Question: I'm making a simple javascript game and I'm a beginner and now I'm stuck. I have to create 5 arrays to store src image. Here is my code:
'''
var imagesPart1 = [
"funny-cat1_part1x1.jpg",
"monkey_part1x1.jpg",
"panda_swap_part1x1.jpg"
];
var imagesPart2 = [
"funny-cat1_part2x1.jpg",
"monkey_part2x1.jpg",
"panda_swap_part2x1.jpg"
];
var imagesPart3 = [
"funny-cat1_part3x1.jpg",
"monkey_part3x1.jpg",
"panda_swap_part3x1.jpg"
];
var imagesPart4 = [
"funny-cat1_part4x1.jpg",
"monkey_part4x1.jpg",
"panda_swap_part4x1.jpg"
];
var imagesPart5 = [
"funny-cat1_part5x1.jpg",
"monkey_part5x1.jpg",
"panda_swap_part5x1.jpg"
];
function imageSwitch(id, arr) {
var element = document.getElementById(id);
var counter = Math.floor((Math.random() * 5));
function nextPic() {
counter += 1;
if (counter > arr.length - 1) {
counter = 0;
}
element.src = "./img/" + arr[counter];
}
element.addEventListener('click', nextPic);
counter -= 1;
nextPic();
}
imageSwitch("one", imagesPart1);
imageSwitch("two", imagesPart2);
imageSwitch("three", imagesPart3);
imageSwitch("four", imagesPart4);
imageSwitch("five", imagesPart5);
'''
'''
div {
width: 800px;
height: 100%;
}
img {
width: 100%;
height: 160px;
max-width: 100%;
}
'''
'''
<div>
<div>
<img id="one" src="./img/funny-cat1_part1x1.jpg" alt="">
<img id="two" src="./img/funny-cat1_part2x1.jpg" alt="">
<img id="three" src="./img/funny-cat1_part3x1.jpg" alt="">
<img id="four" src="./img/funny-cat1_part4x1.jpg" alt="">
<img id="five" src="./img/funny-cat1_part5x1.jpg" alt="">
</div>
</div>
'''
Now I want if 5 parts making a complete image it will alert something or give a box shadow like this but I can't figure out how to get the ideal to do this.

and here is a working <URL>.
Thanks in advance!
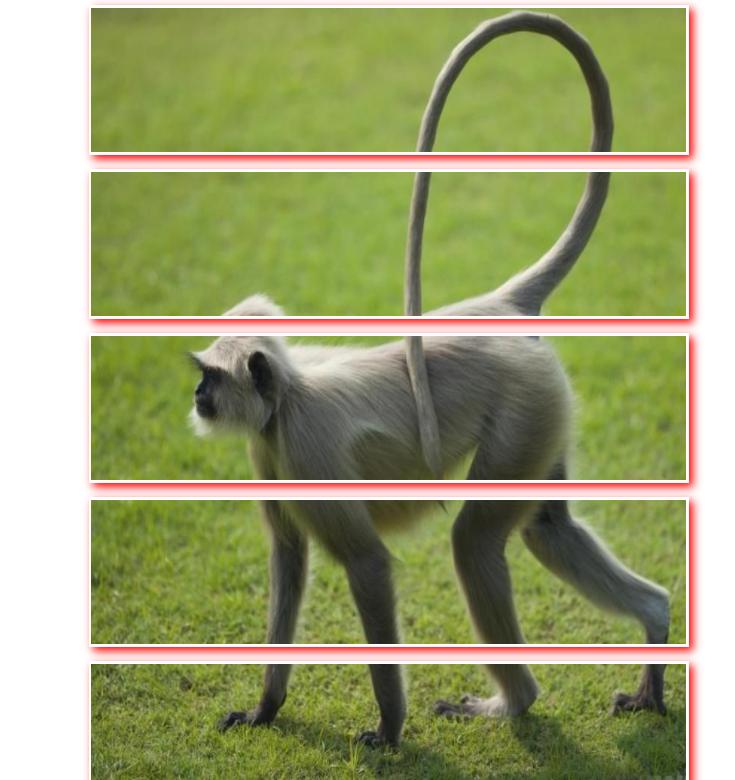
Answer: You need to restructure your code a bit:
'''
// switch this to a 2d array
const imageParts = [
[
"https://i.ibb.co/4FrYJR3/funny-cat1-part1x1.jpg",
"https://i.ibb.co/D9TLmt1/monkey-part1x1.jpg",
"https://i.ibb.co/V2BXPVH/panda-swap-part1x1.jpg",
],
[
"https://i.ibb.co/CQyGWQq/funny-cat1-part2x1.jpg",
"https://i.ibb.co/BgT0mNN/monkey-part2x1.jpg",
"https://i.ibb.co/P6CGThy/panda-swap-part2x1.jpg",
],
[
"https://i.ibb.co/k07vFCb/funny-cat1-part3x1.jpg",
"https://i.ibb.co/dbx5zcc/monkey-part3x1.jpg",
"https://i.ibb.co/FK3h9Zd/panda-swap-part3x1.jpg",
],
[
"https://i.ibb.co/Vm5ZJ0g/funny-cat1-part4x1.jpg",
"https://i.ibb.co/10hDp8c/monkey-part4x1.jpg",
"https://i.ibb.co/HXWrzjs/panda-swap-part4x1.jpg",
],
[
"https://i.ibb.co/x8zQPWW/funny-cat1-part5x1.jpg",
"https://i.ibb.co/2KKwwzG/monkey-part5x1.jpg",
"https://i.ibb.co/N9vgw6y/panda-swap-part5x1.jpg",
],
];
// store ids in an array
const ids = ["one", "two", "three", "four", "five"];
// store counters in an array
const counters = new Array(ids.length).fill(0);
// helper function to check if every element in an array is equal
function checkAllSame(arr) {
if (arr.length <= 1) {
return true;
}
const first = arr[0];
for (let i = 1; i < arr.length; i ++) {
if (arr[i] !== first) {
return false;
}
}
return true;
}
// loop through the element ids
for (let i = 0; i < ids.length; i ++) {
// get the current element
const ele = document.getElementById(ids[i]);
// get the current image parts
const parts = imageParts[i];
// initialize the counter to a random value
let counter = Math.floor(Math.random() * parts.length);
// update the counters array
counters[i] = counter;
// update the element
ele.src = parts[counter];
ele.addEventListener("click", function() {
// on click increment the counter and use % to wrap around
counter = (counter + 1) % parts.length;
// update the element
ele.src = parts[counter];
// update the counters array
counters[i] = counter;
// if all the counters are the same, then it's a match
if (checkAllSame(counters)) {
// or whatever else you want to do
// setTimeout of 0 lets the image load before the alert pops up
setTimeout(function() {alert("you did it!")}, 0);
}
});
}
'''
<URL>.